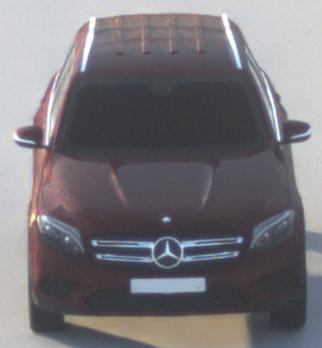
Make: Mercedes-Benz
Model: GLC 250
Detailed model: GLC (253)
Model produced from: 2015/09
Model produced until: 2018/05
Doors: 5
Color: red
Road condition: dry road
Daytime: sunrise or sunset
Contrast: low contrast